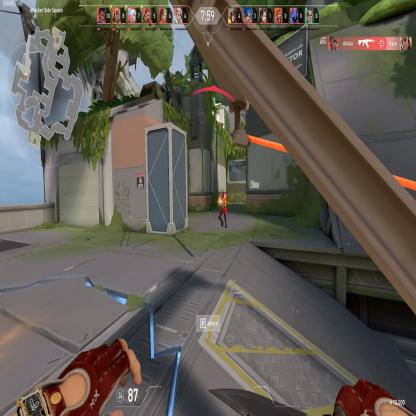
Label: enemy